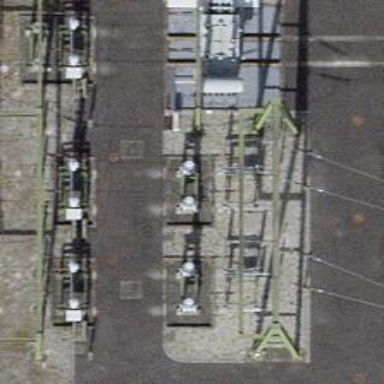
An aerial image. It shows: Switch used for power control.